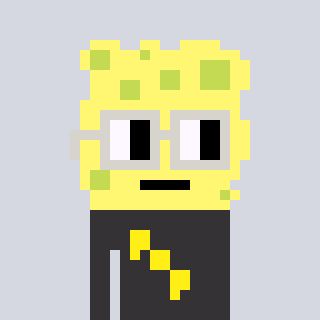
a pixel art character with square light gray glasses, a sponge-shaped head and a grayscale-colored body on a cool background